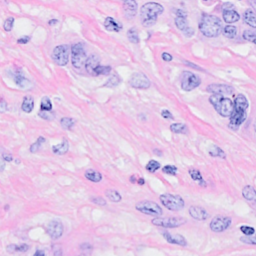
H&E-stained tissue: Breast